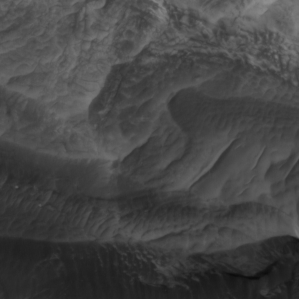
Label: non_frost